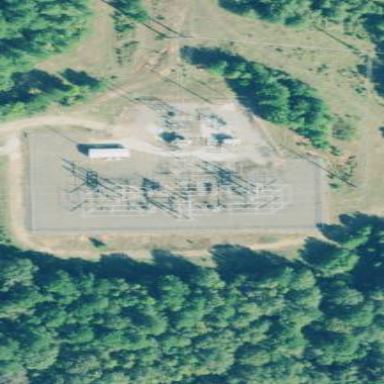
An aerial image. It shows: Outdoor power substation. The substation is at the transmission level. It is surrounded by fence.